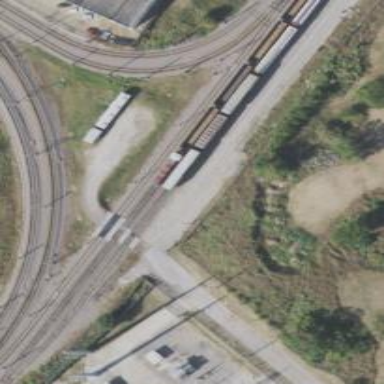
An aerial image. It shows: Disused railway spur service.